Question: How to remove the left "drag bar" in Ctoolbar??? red rect area in the picture below??

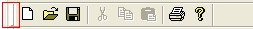
Answer: Do not include 'CBRS_GRIPPER' to the list of styles when you're creating the toolbar. See <URL>
Update: You will have to explicitly remove the 'CBRS_GRIPPER' style using the code below, as it is added by the framework automatically:
'''
m_wndToolBar.SetPaneStyle(m_wndToolBar.GetPaneStyle() & ~CBRS_GRIPPER);
'''